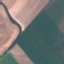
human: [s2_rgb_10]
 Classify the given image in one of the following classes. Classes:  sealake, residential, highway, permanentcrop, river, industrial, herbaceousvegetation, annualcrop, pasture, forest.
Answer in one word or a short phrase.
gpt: AnnualCrop